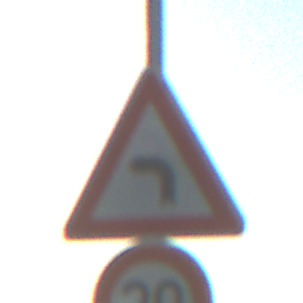
Verkehrszeichen: KurveLinks
Zusatzzeichen unten: Geschwindigkeit30
Umgebung: Outdoor, Nature
Tageszeit: SunriseSunset
Wetter: Clear
Licht: Natural
Jahreszeit: NotSpecified
Kontrast: HighContrast